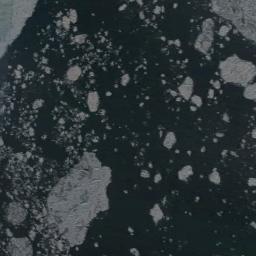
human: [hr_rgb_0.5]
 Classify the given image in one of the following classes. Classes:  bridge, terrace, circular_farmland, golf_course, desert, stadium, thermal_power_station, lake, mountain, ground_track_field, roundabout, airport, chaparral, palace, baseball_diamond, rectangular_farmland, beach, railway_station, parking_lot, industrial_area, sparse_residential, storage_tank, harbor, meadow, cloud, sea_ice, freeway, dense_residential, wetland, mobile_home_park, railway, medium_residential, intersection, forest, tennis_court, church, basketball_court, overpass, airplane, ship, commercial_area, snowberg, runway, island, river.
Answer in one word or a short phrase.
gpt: sea_ice